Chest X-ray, PA view. Patient: 66 years old, sex F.
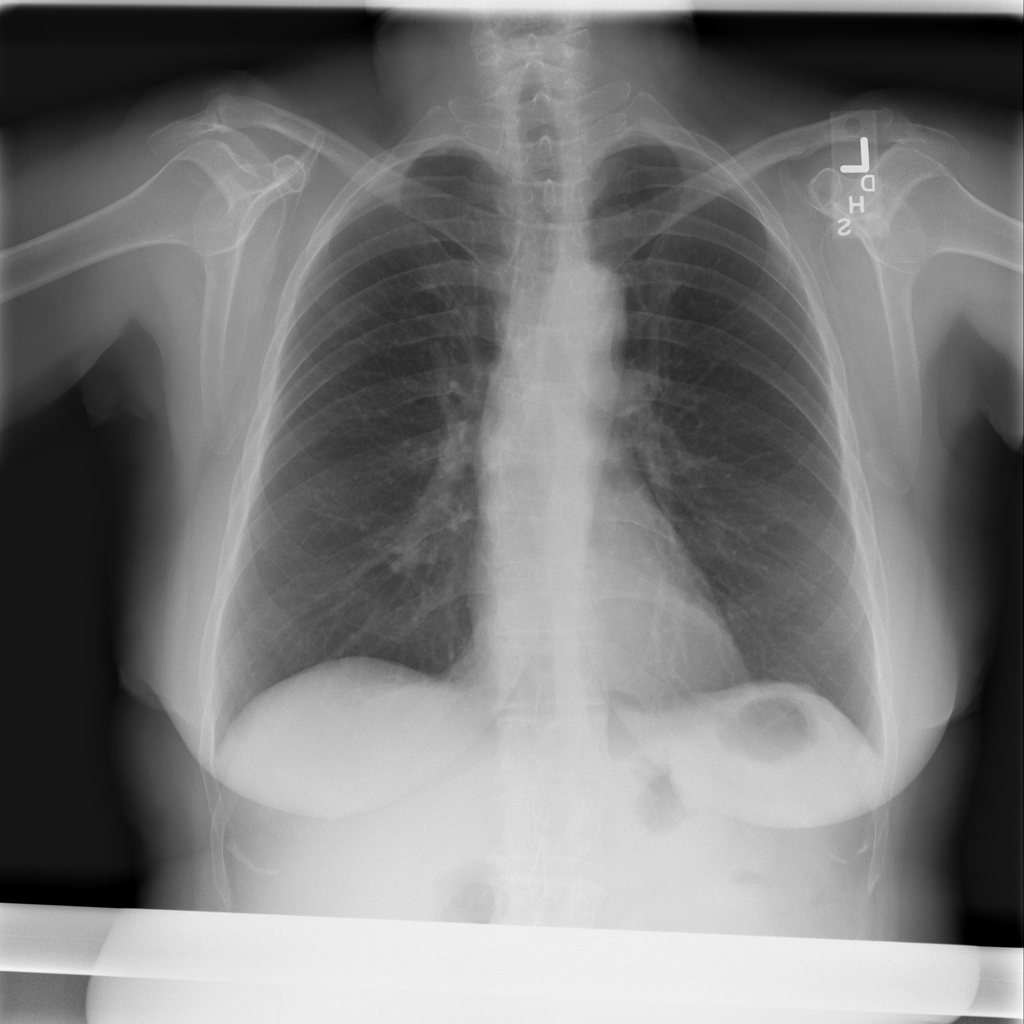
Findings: No Finding